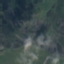
Land use / land cover: HerbaceousVegetation